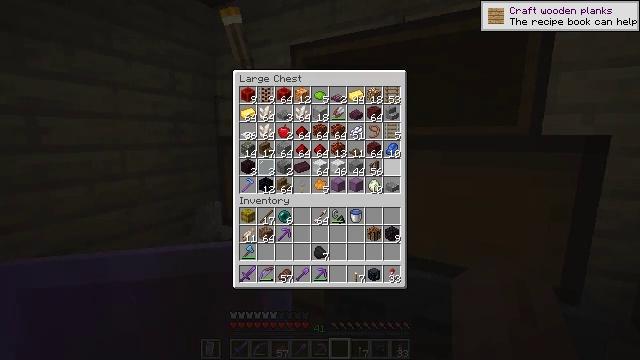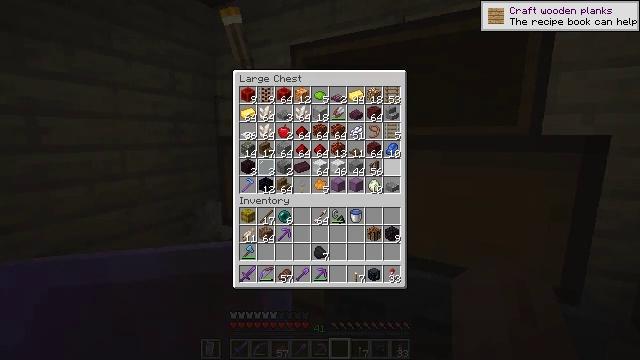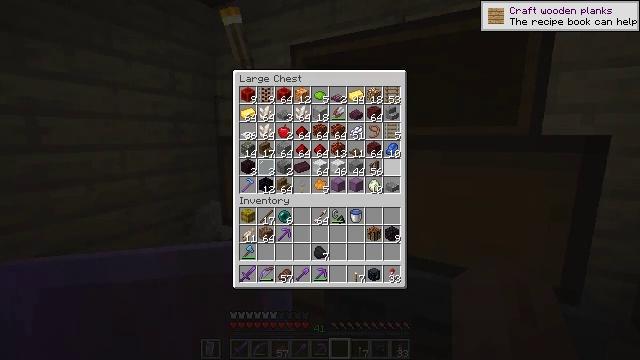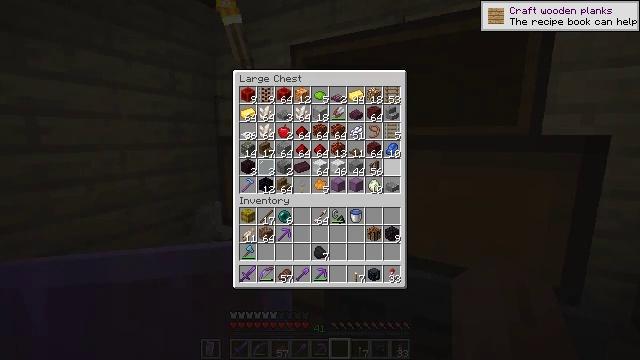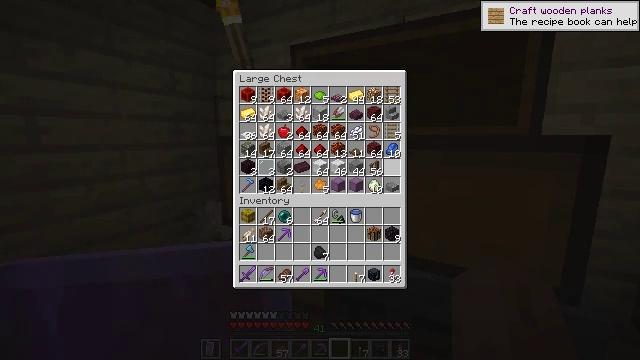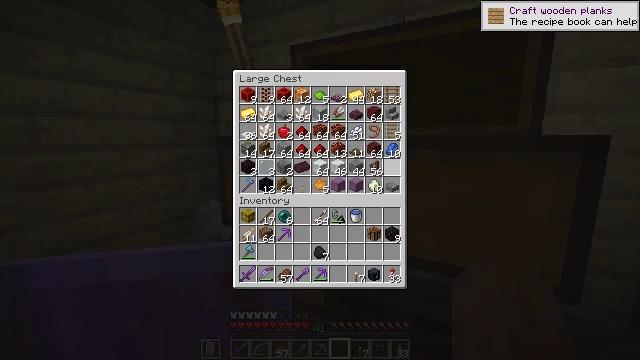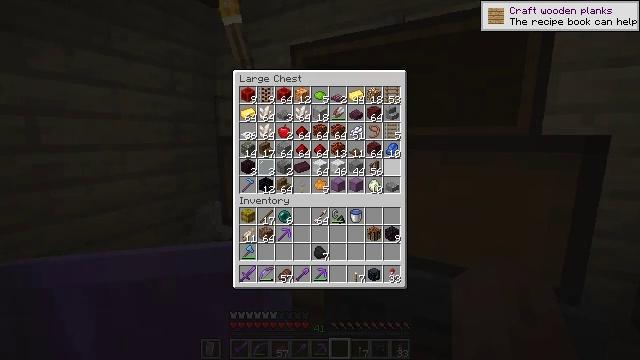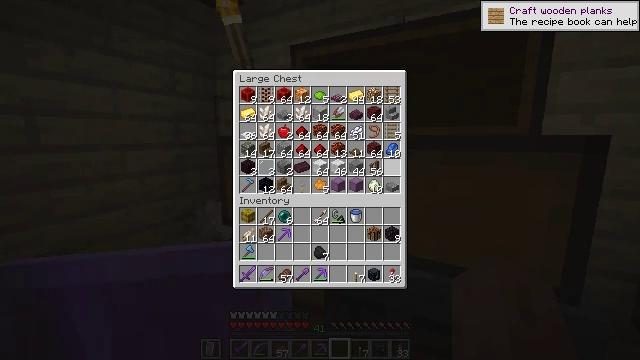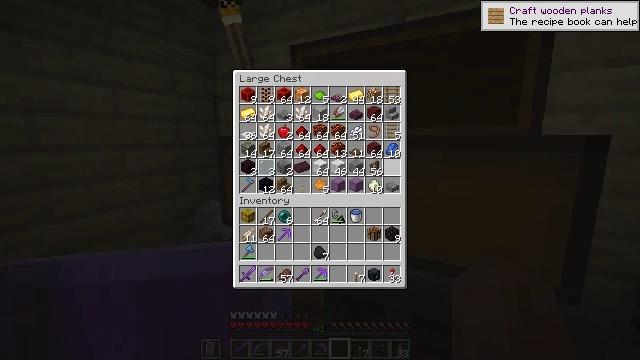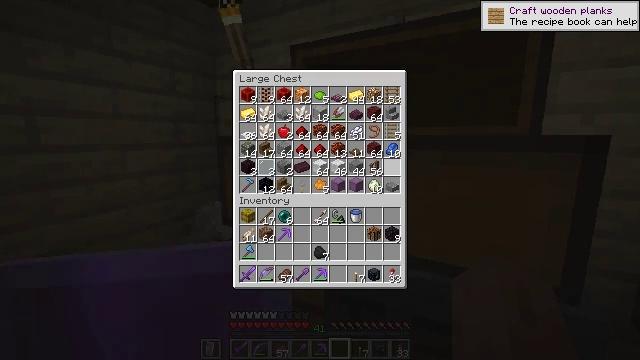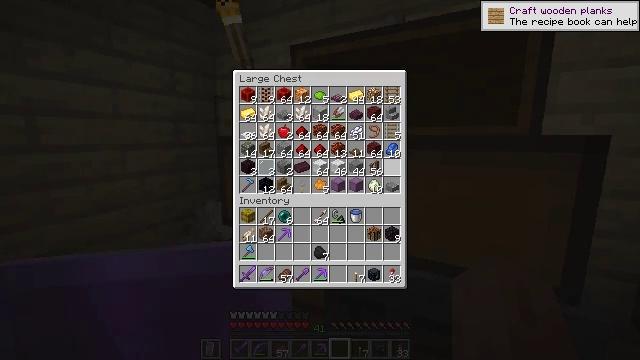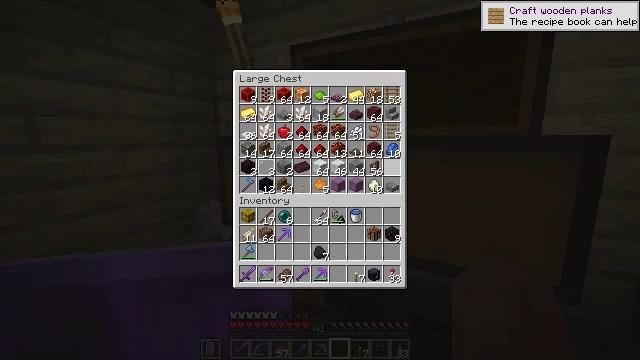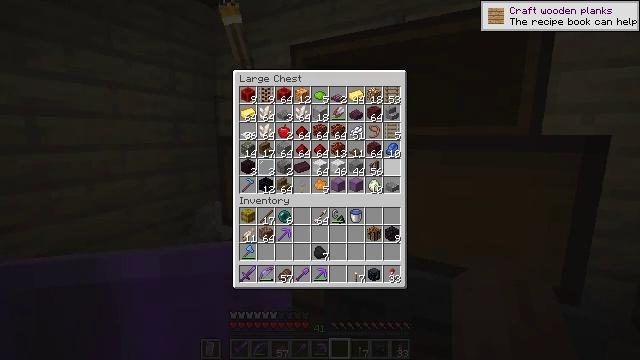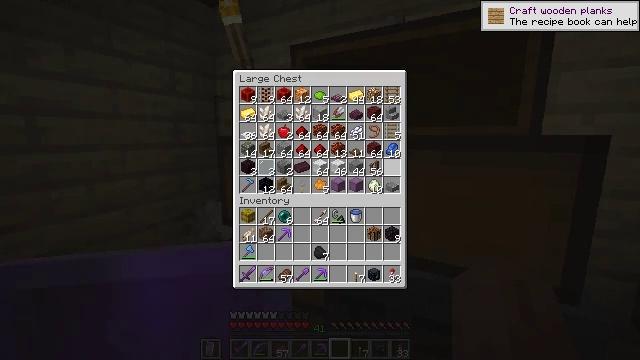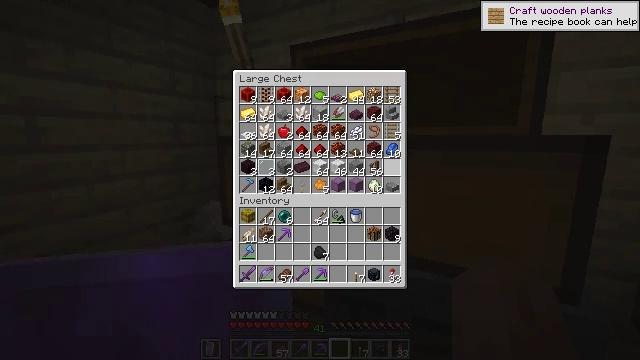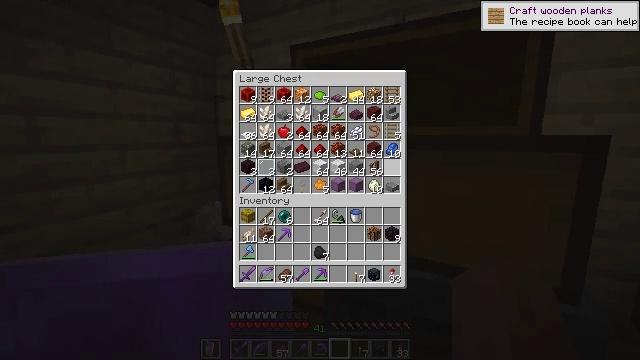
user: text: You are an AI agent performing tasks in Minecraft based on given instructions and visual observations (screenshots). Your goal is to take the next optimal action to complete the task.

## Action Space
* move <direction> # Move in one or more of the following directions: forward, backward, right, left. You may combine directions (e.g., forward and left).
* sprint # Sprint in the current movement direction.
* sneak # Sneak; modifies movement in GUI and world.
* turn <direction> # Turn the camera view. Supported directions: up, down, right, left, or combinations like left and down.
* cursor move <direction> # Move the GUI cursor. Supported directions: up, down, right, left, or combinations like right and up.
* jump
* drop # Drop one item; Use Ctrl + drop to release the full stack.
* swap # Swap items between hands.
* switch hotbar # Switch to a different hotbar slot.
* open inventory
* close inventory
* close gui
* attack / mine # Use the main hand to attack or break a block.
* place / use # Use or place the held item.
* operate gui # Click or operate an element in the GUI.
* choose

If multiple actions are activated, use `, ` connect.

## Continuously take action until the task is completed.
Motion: motion action
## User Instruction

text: Craft a dark oak fence gate in the crafting table.
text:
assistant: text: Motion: no_op
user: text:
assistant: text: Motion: no_op
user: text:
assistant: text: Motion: no_op
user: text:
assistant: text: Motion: no_op
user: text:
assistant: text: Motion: no_op
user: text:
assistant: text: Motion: no_op
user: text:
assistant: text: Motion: no_op
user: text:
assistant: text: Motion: no_op
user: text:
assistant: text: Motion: no_op
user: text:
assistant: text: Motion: no_op
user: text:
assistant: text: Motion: no_op
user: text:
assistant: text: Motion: no_op
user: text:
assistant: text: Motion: no_op
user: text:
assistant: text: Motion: no_op
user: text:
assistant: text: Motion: no_op
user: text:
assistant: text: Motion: no_op
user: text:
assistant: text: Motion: no_op
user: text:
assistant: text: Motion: no_op
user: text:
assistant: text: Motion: no_op
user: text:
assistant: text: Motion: no_op
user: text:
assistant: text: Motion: no_op
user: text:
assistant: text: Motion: no_op
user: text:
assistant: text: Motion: no_op
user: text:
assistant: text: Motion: no_op
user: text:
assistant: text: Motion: no_op
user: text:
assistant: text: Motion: no_op
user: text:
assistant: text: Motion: no_op
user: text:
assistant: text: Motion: no_op
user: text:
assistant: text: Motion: no_op
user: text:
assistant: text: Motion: no_op